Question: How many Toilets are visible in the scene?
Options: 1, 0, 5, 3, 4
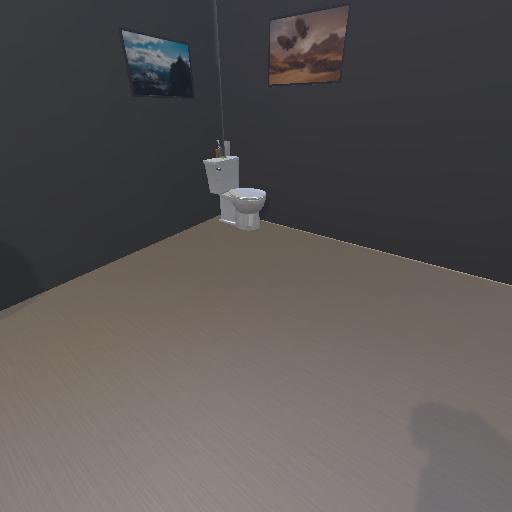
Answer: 1